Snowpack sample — Snodgrass Mountain, Crested Butte, Colorado (2/4/25, 12:06 PM MST)
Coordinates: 38.923, -106.968
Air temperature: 35 °F
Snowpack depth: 80 cm
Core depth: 60 cm
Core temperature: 32 °F
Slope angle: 14°, slope face: 78°
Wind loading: low
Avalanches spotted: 0
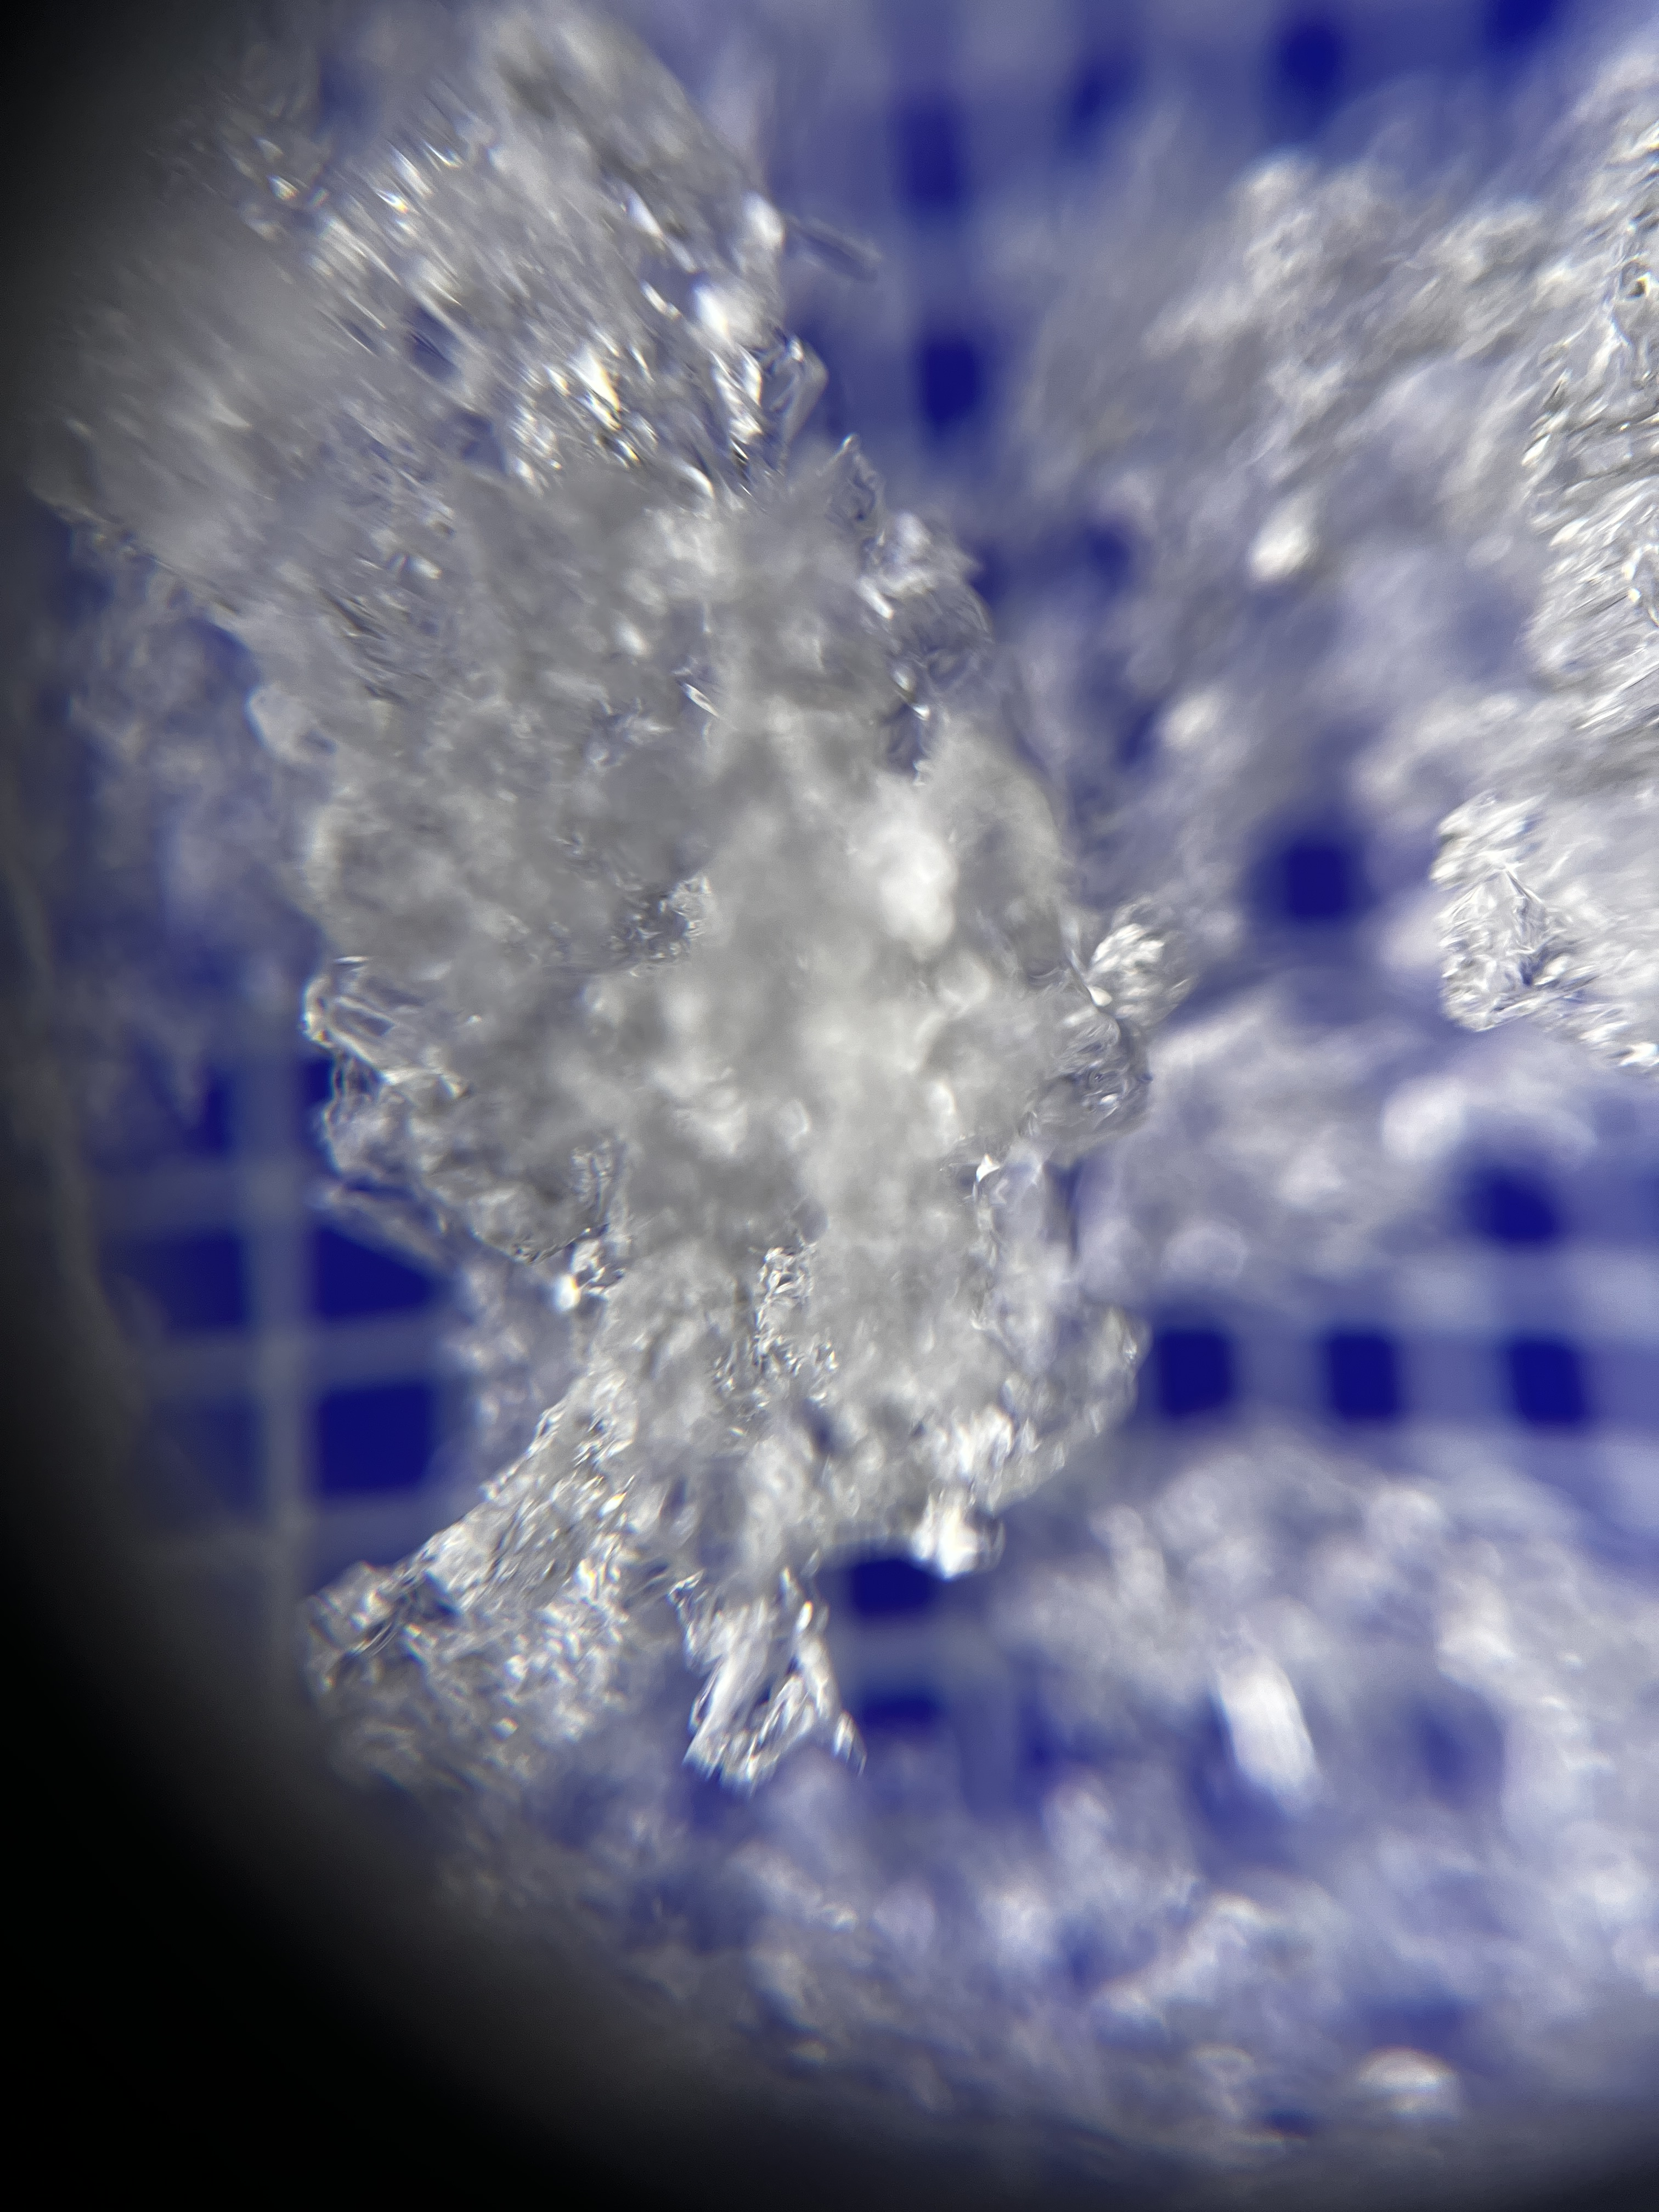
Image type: magnified_profile
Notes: No avalanches nearby, unusually warm weather for the last month reported by residents, Collected 25 yards from treeline